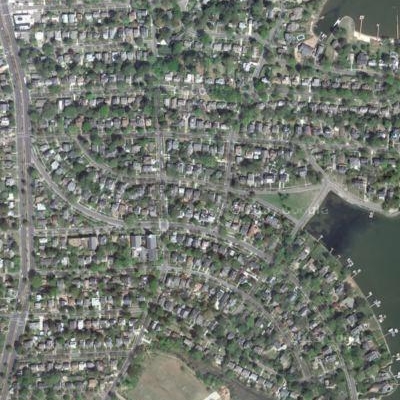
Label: fResident